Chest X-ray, PA view. Patient: 60 years old, sex F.
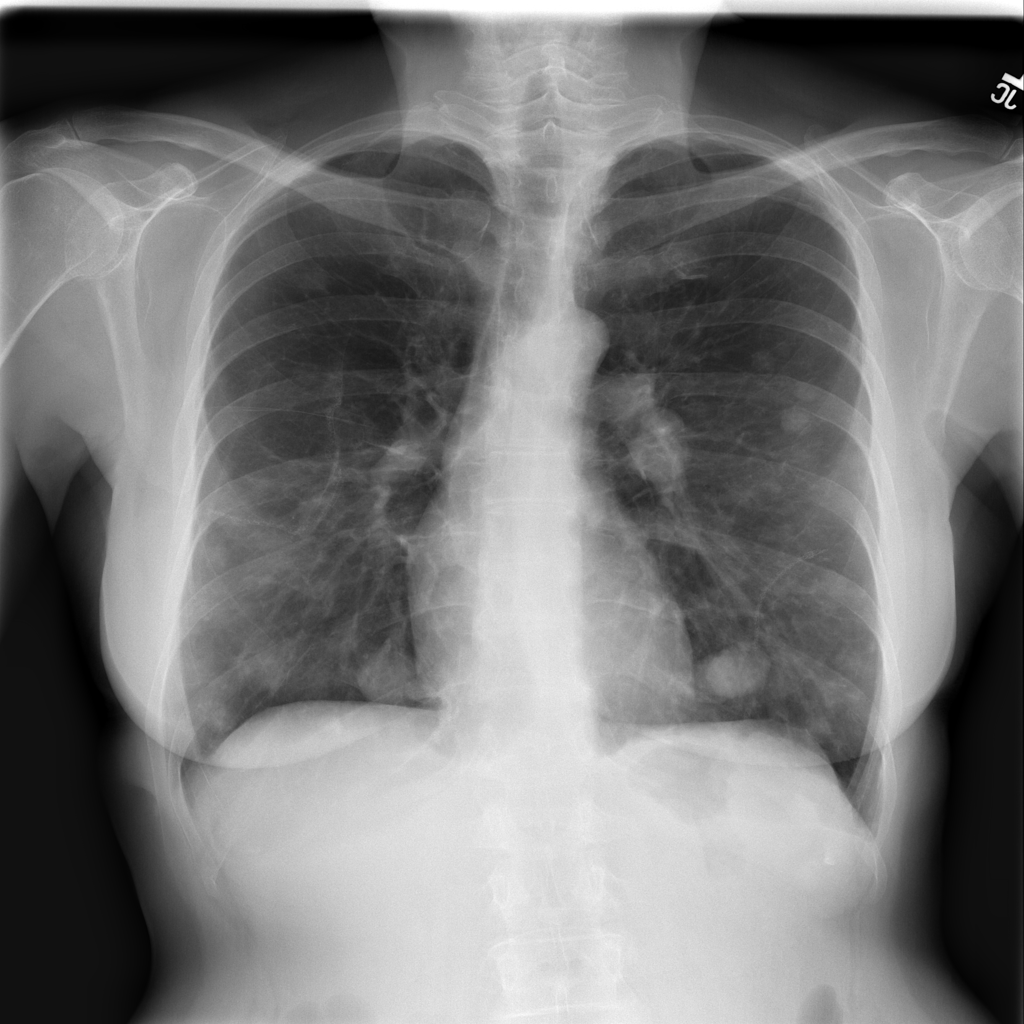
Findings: Nodule, Pneumothorax